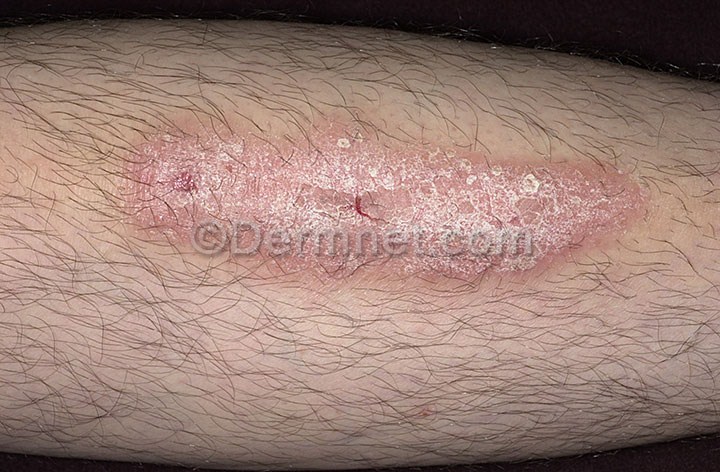
Disease: Eczema Photos